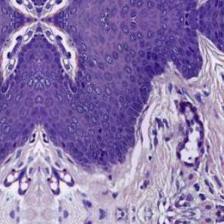
Diagnosis: Normal